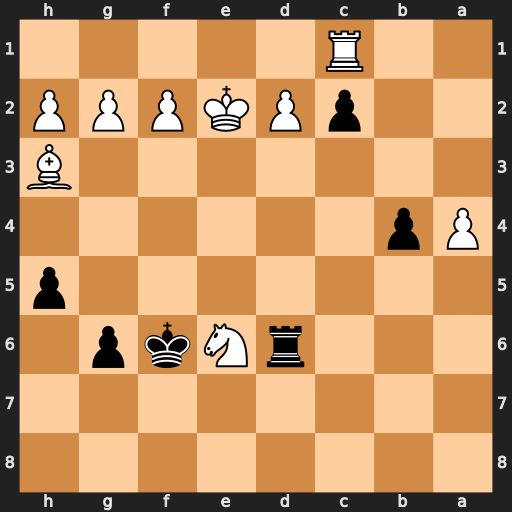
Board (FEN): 8/8/3rNkp1/7p/Pp6/7B/2pPKPPP/2R5
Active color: b
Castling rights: -
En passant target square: -
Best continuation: b3 Nc5 b2 Rxc2 b1=Q